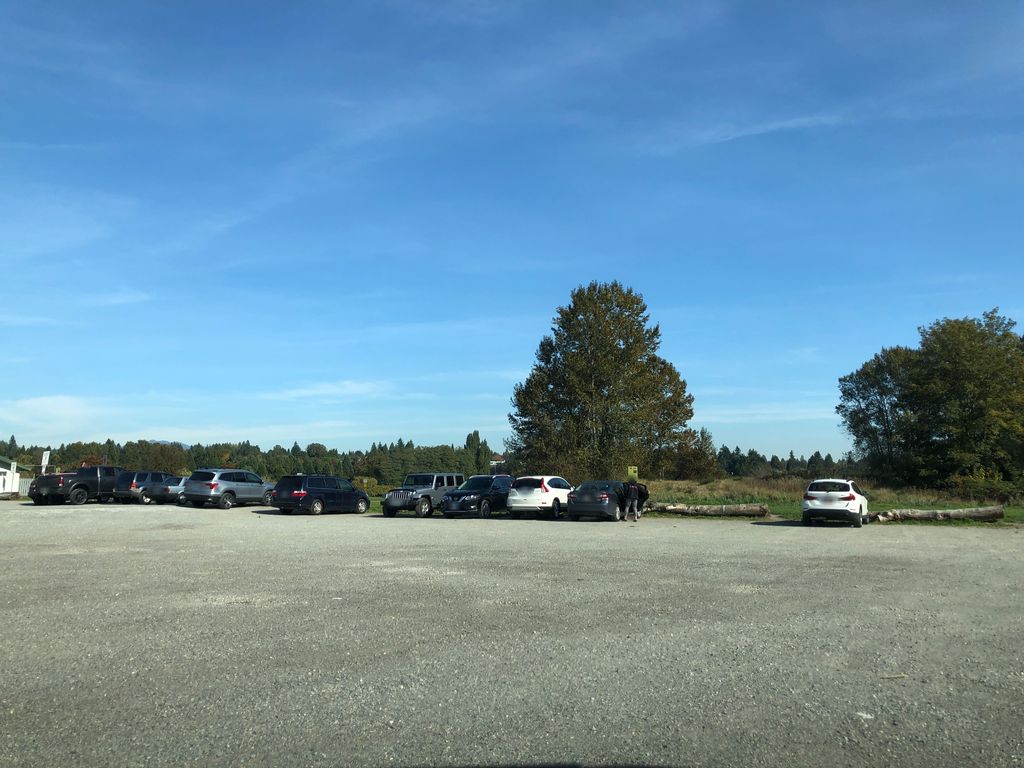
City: vancouver